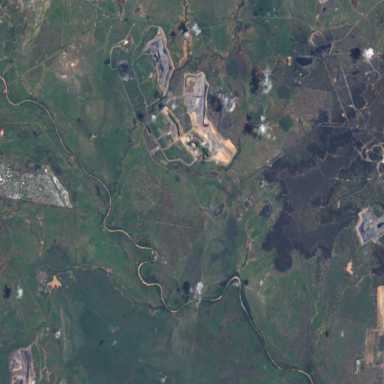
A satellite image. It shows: Industrial area used for mining.